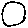
Label: circle